Chest X-ray:
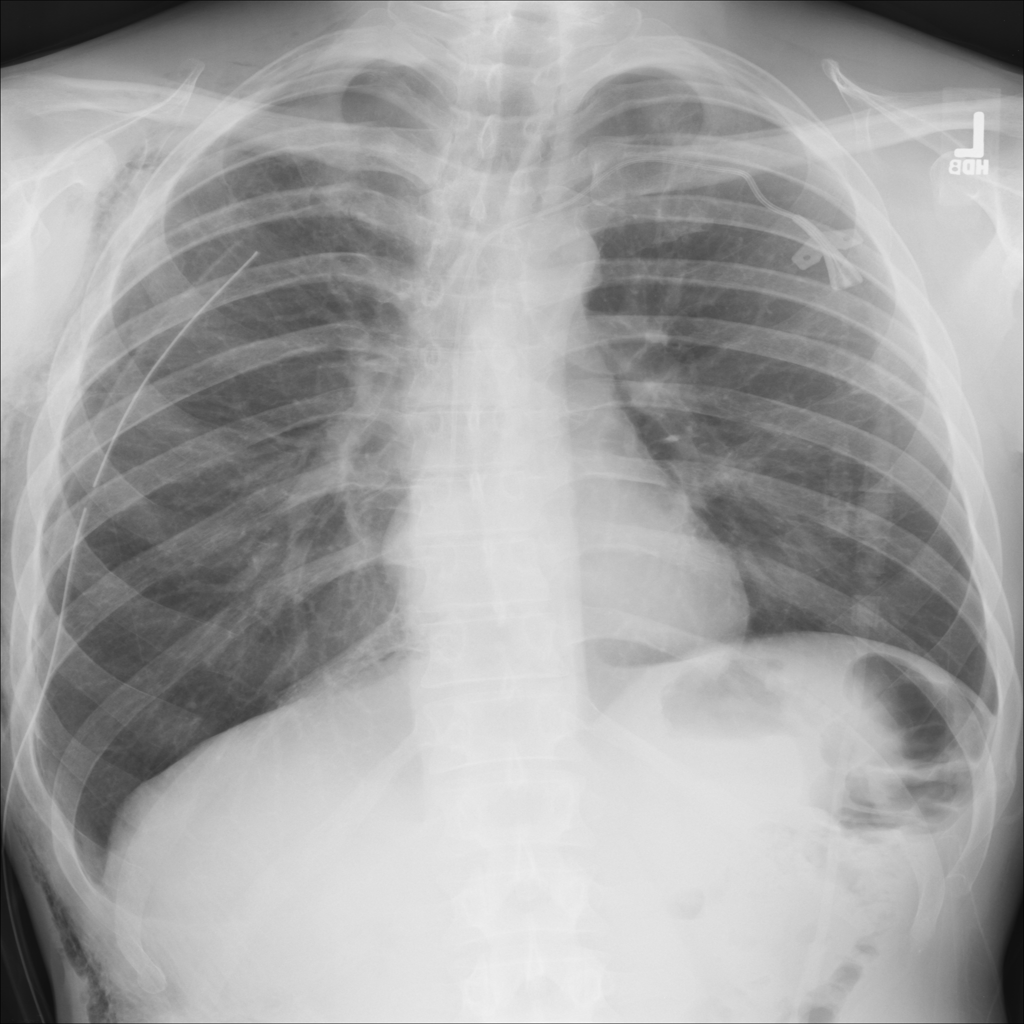
No abnormal finding: yes